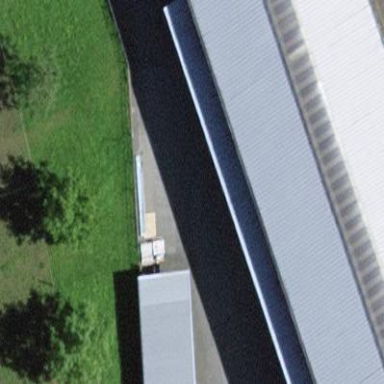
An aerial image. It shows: View of roof of building.